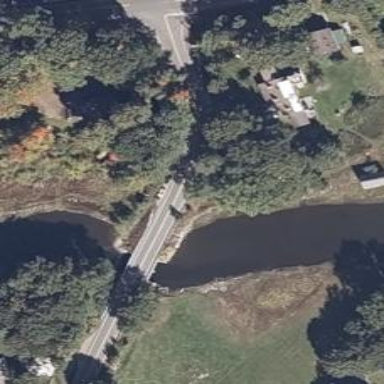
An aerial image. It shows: Tertiary road passing over bridge. The bridge is man-made.